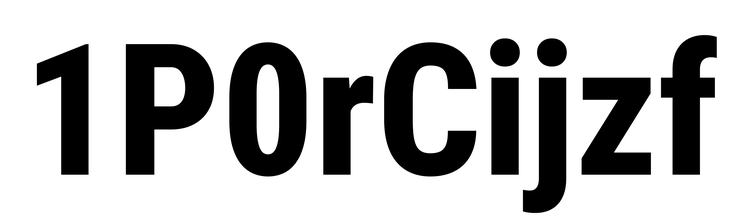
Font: Roboto_Condensed_ExtraBold